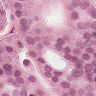
Metastatic tissue present: yes